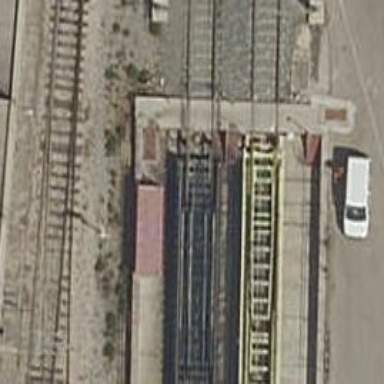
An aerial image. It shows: Railway yard with electrified contact lines.